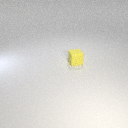
small yellow rubber cube